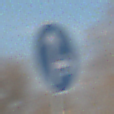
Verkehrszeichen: VorgeschriebeneFahrtrichtungGeradeausOderRechts
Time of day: MorningAfternoon
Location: Outdoor (Suburban)
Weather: PartlyCloudy
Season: NotSpecified
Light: Natural